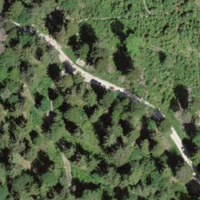
EUNIS habitat code: 44
Species observed at this site:
Euphorbia cyparissias